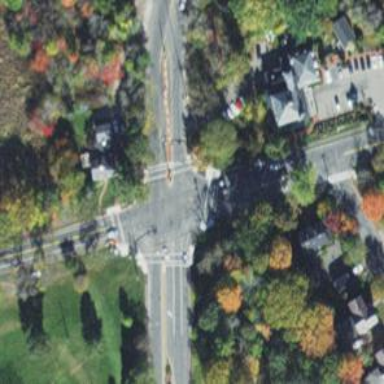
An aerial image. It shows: Crossing on the road.